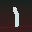
Label: 1